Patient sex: F
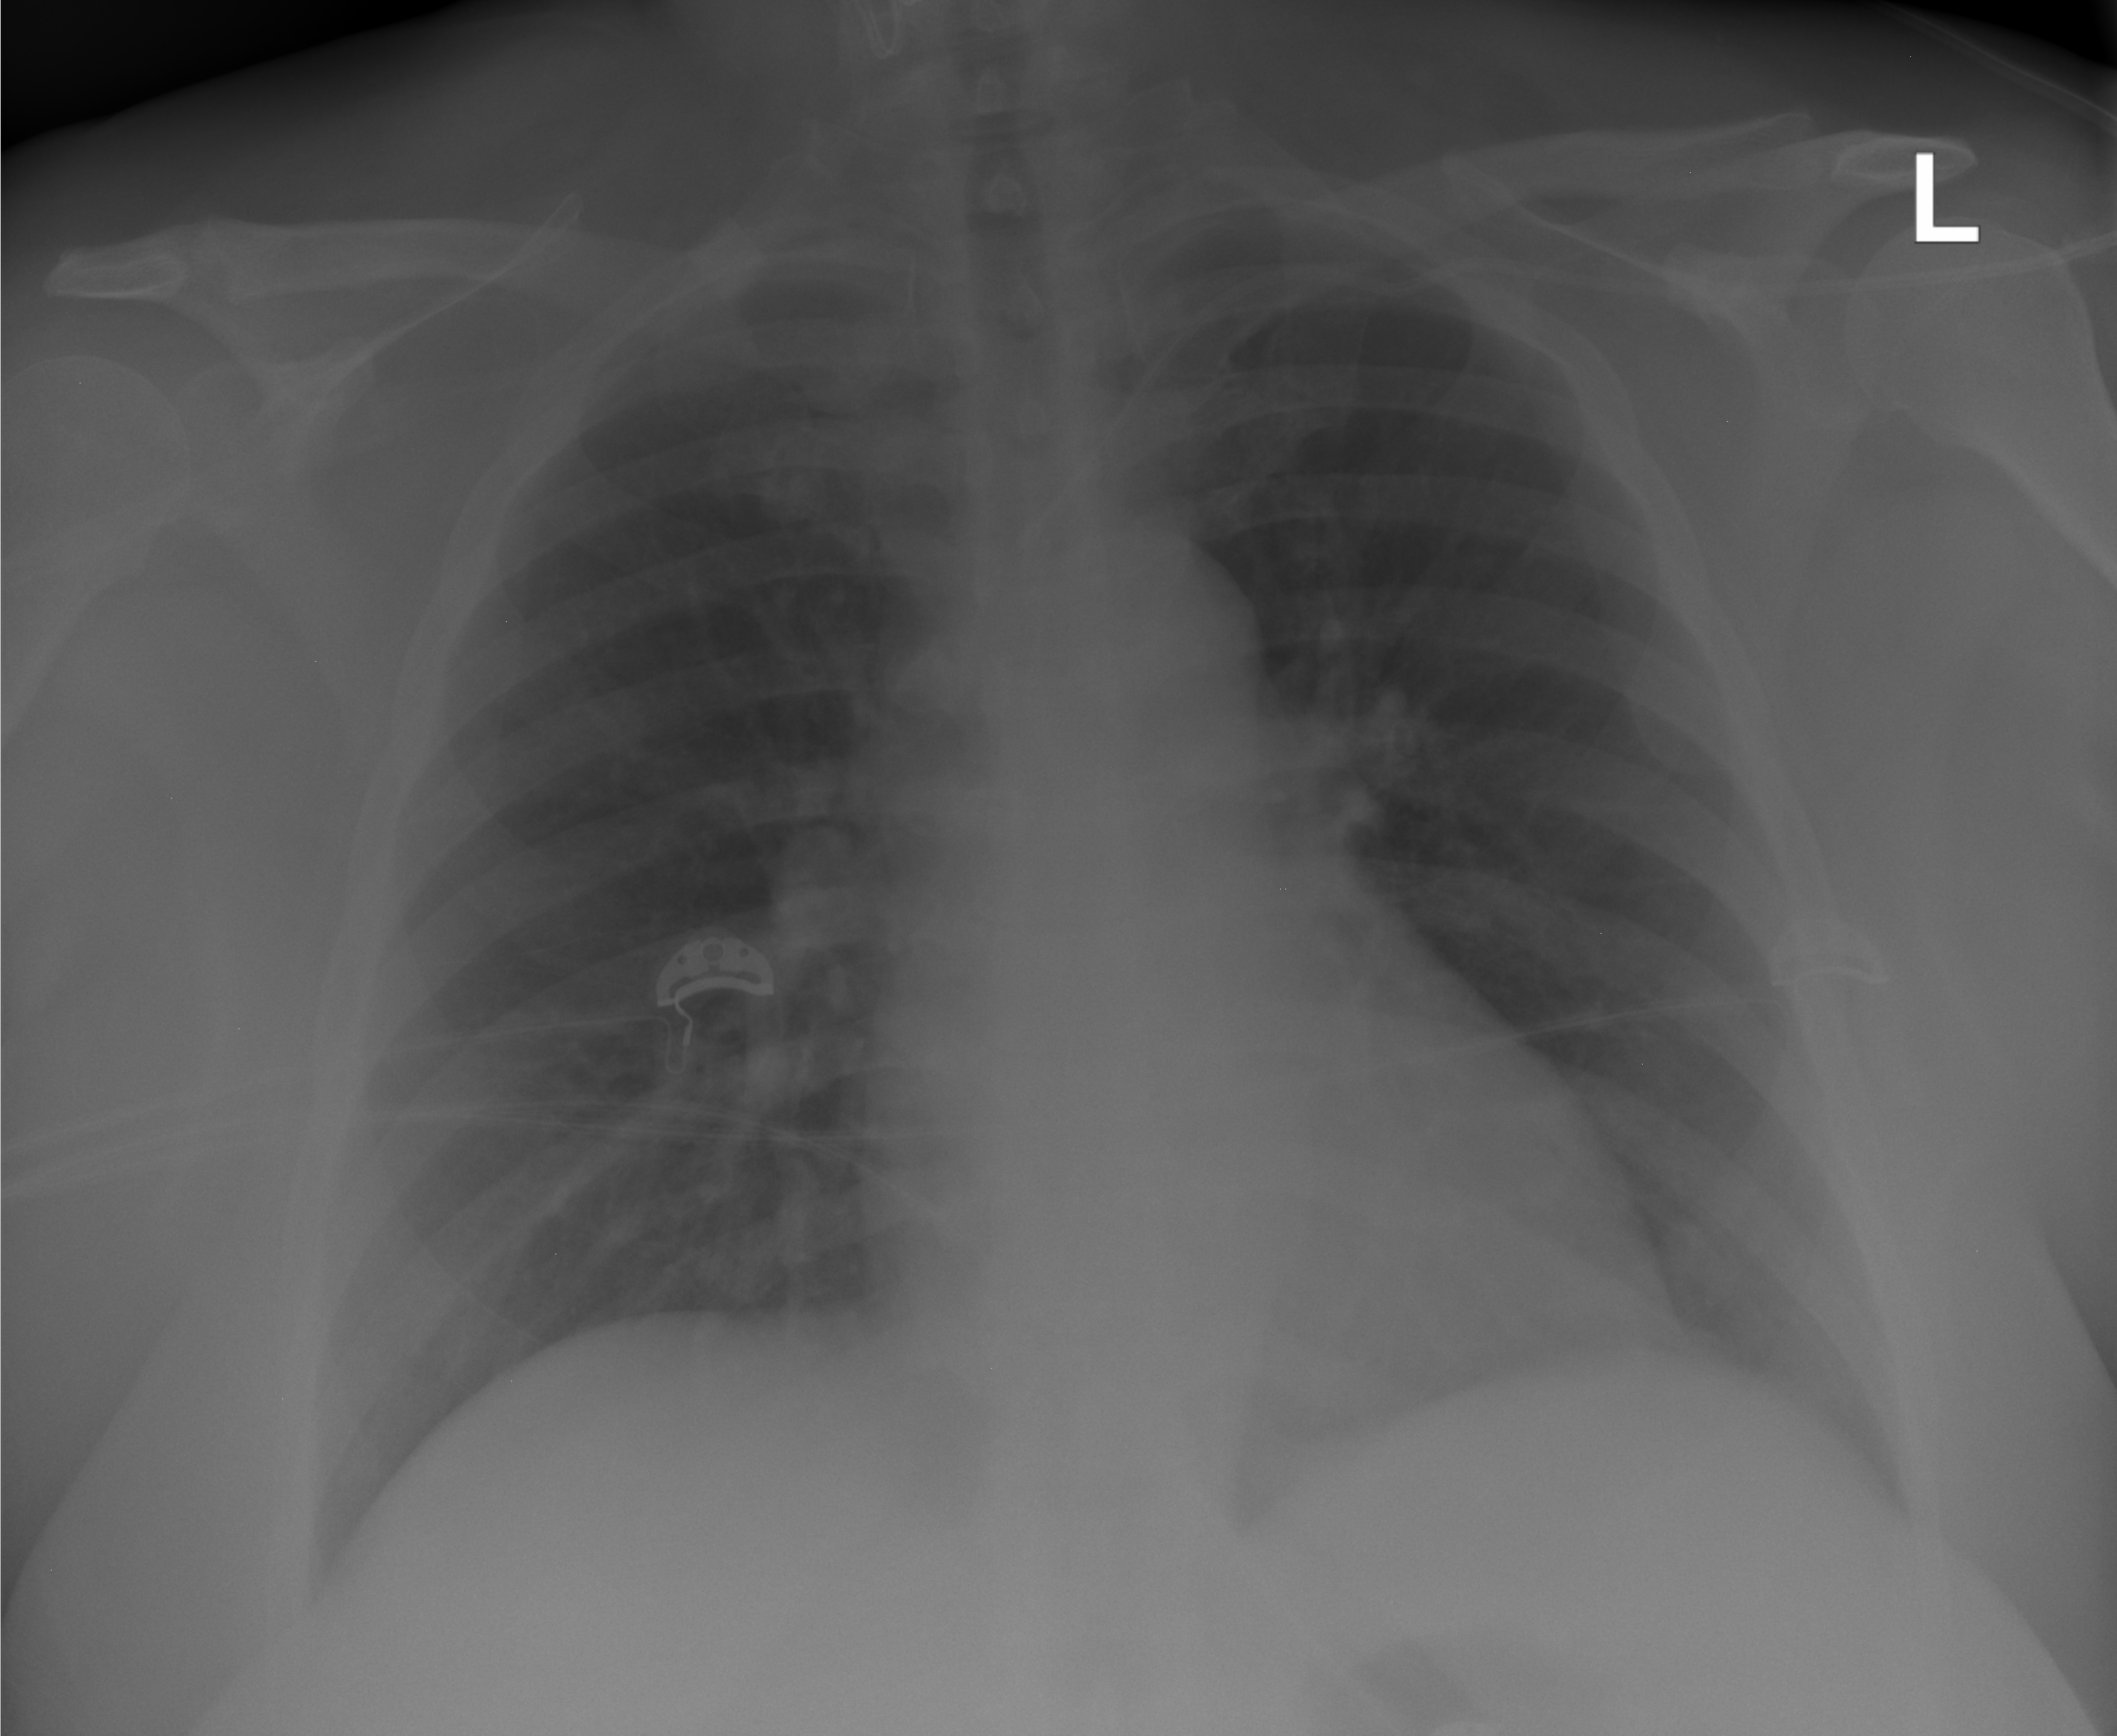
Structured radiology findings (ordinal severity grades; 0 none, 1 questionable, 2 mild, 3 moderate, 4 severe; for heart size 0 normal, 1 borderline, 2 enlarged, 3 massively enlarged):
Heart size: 0
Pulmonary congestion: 0
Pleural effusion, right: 0
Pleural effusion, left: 0
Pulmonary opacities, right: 0
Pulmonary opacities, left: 0
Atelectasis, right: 1
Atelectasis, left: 1